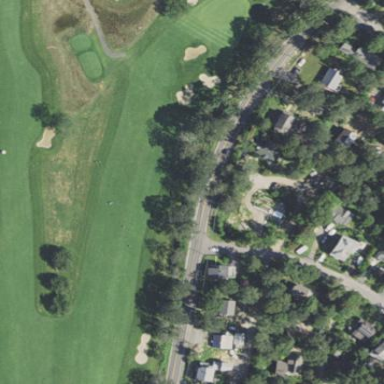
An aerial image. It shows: Grassy area designated as golf fairway.